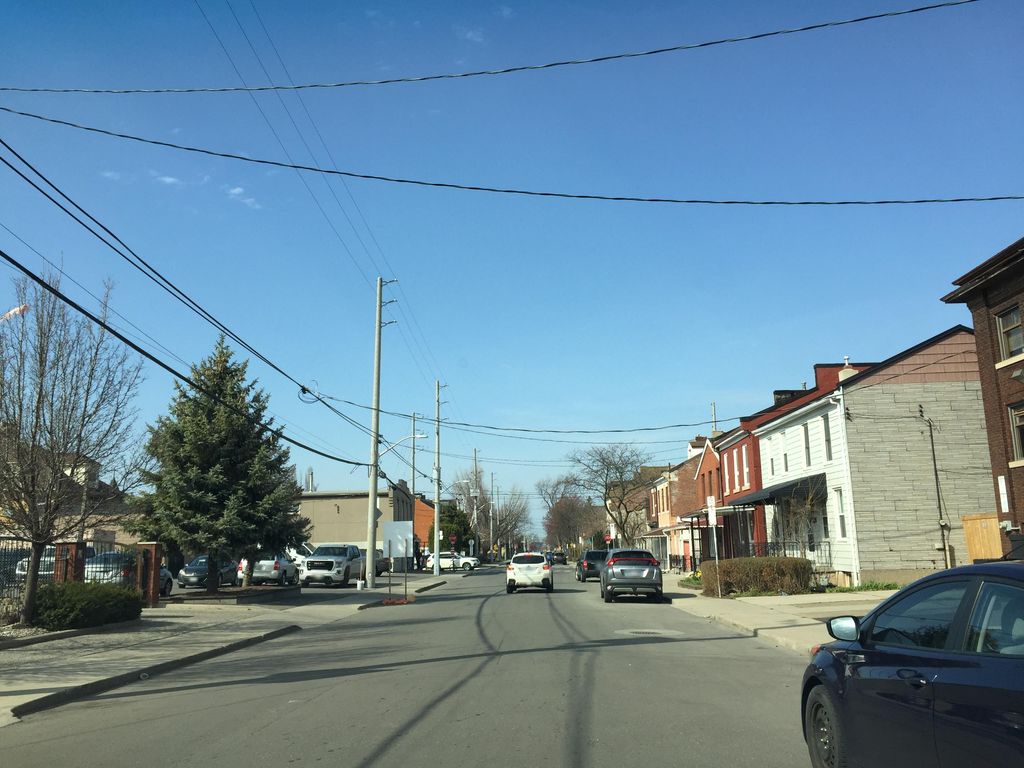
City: hamilton